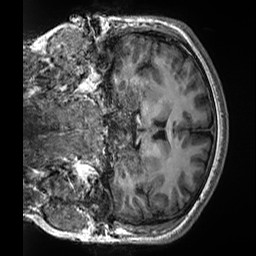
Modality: T1w
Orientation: coronal
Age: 27
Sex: male
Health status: healthy
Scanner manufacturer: siemens
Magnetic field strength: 3 T
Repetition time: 2.5 s
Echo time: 0.00299 s